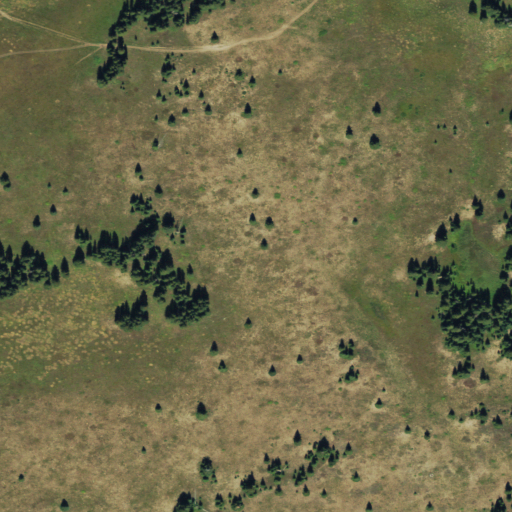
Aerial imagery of mountain in Colorado named The Flat Tops containing shrub, evergreen forest, grassland, and woody wetlands